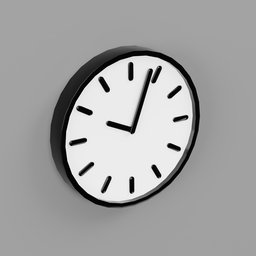
Label: appliances